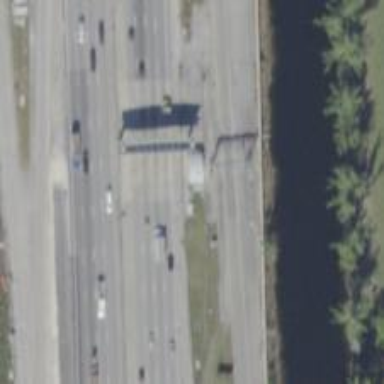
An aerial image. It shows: Toll gantry on the road.